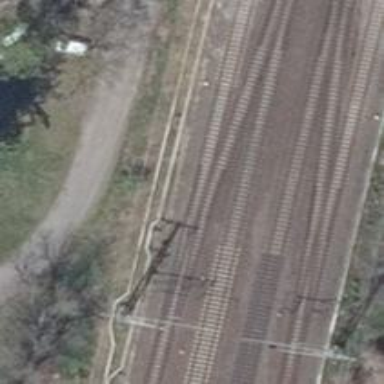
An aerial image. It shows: Railway with electrified contact lines.